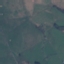
Land use / land cover: Pasture